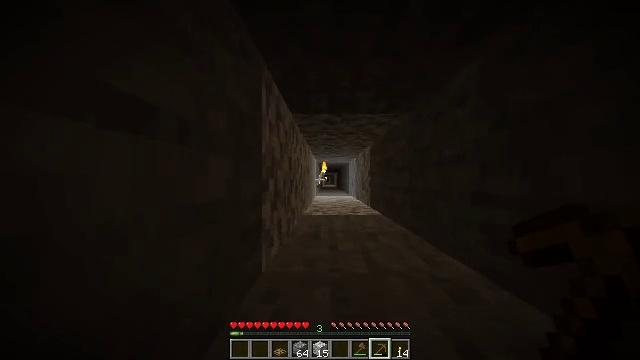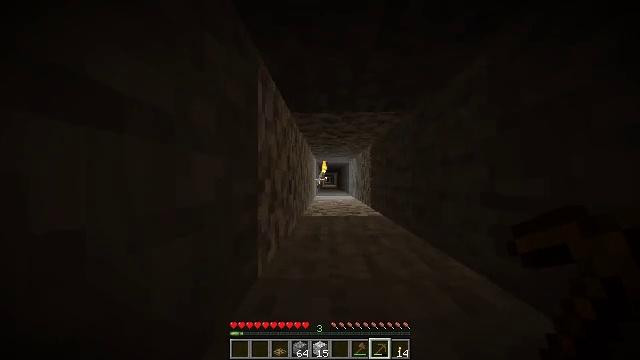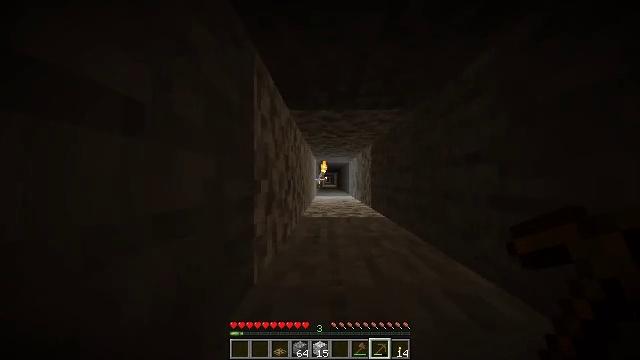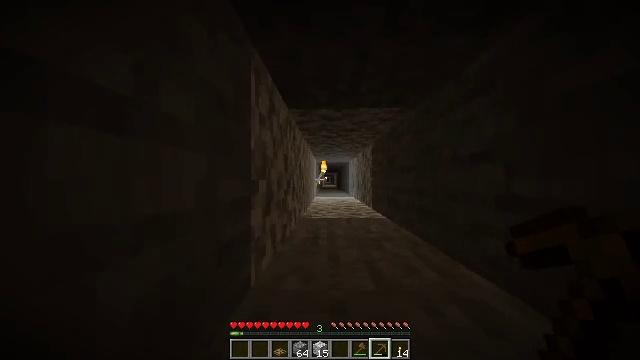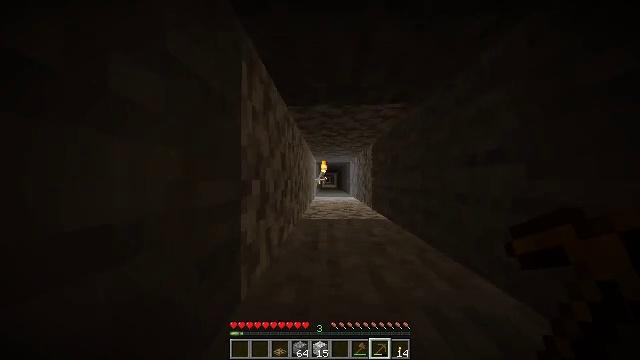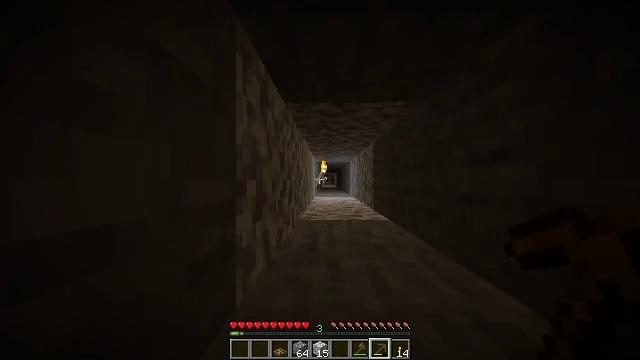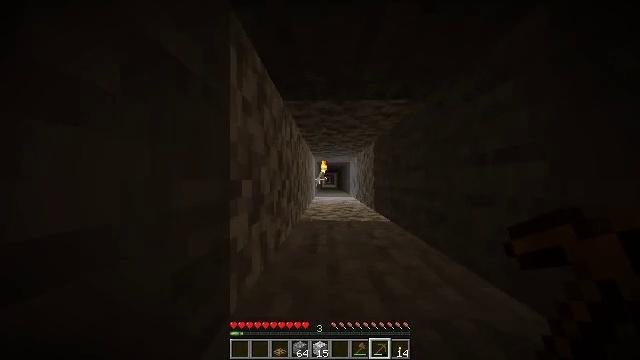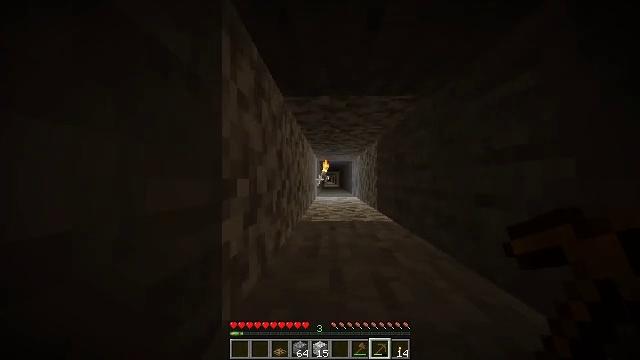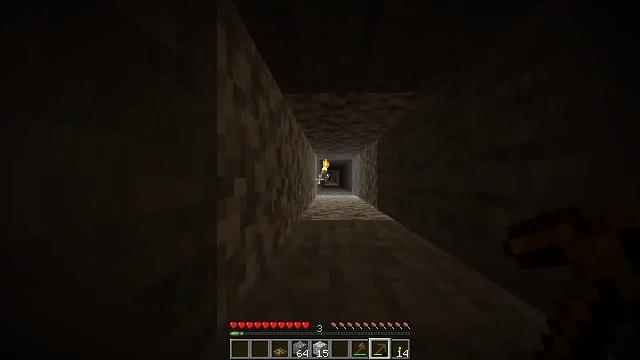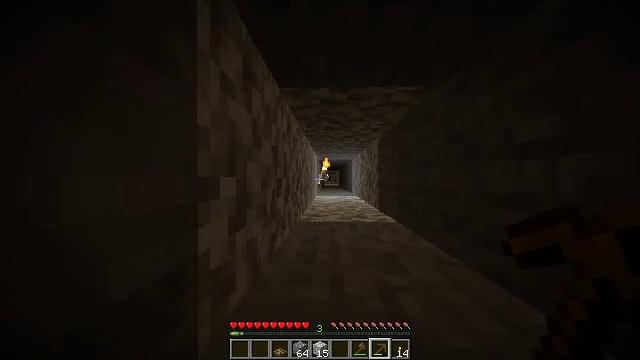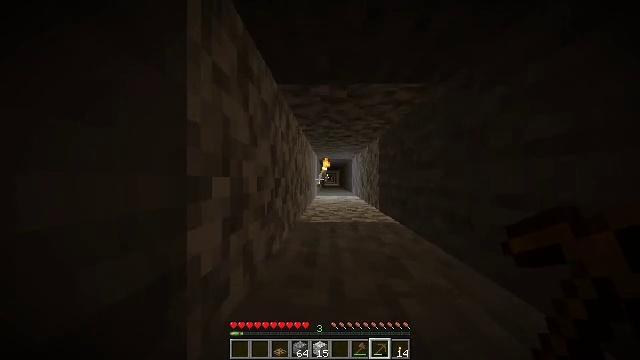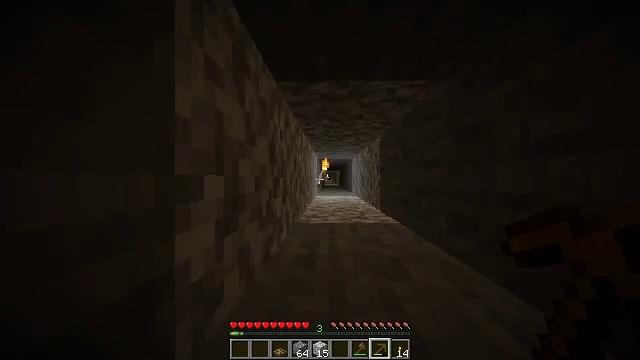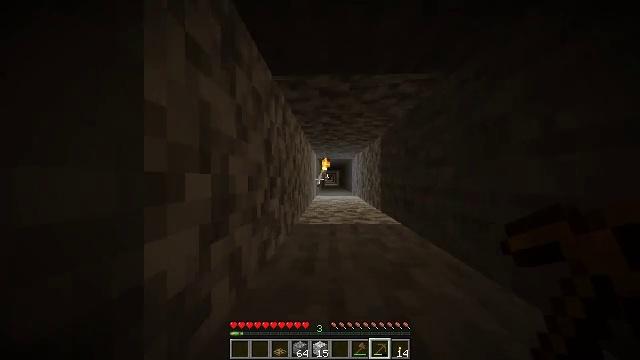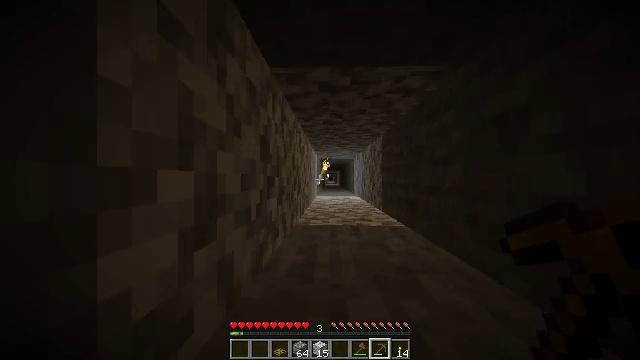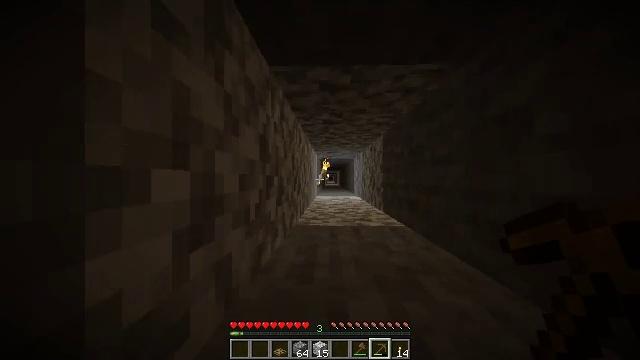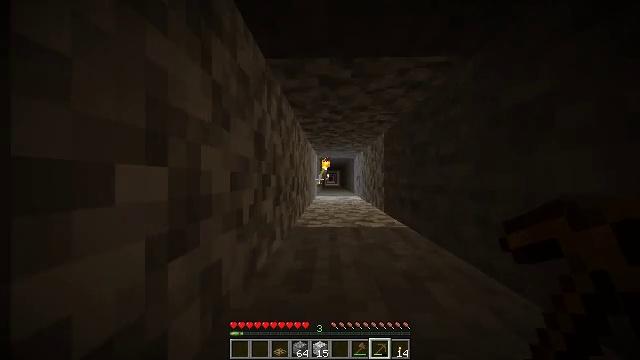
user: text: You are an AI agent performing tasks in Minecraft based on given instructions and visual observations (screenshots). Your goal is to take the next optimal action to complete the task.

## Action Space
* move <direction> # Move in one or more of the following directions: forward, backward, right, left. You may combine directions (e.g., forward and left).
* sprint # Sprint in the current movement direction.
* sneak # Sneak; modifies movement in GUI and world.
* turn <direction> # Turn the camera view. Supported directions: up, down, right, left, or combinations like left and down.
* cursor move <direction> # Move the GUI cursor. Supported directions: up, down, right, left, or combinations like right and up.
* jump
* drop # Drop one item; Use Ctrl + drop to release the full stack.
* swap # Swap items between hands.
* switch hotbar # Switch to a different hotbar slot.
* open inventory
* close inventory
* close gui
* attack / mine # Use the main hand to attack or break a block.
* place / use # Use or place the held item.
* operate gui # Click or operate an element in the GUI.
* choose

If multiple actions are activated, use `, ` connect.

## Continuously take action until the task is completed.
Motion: motion action
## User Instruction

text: Take down the wall torch for reuse.
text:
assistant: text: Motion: move forward
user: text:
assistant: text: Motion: move forward
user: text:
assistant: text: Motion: move forward
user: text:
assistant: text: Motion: move forward
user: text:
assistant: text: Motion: move forward
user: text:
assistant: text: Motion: move forward
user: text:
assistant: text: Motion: move forward
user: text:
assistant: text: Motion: move forward
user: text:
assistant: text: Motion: move forward
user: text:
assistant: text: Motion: move forward
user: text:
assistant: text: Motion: move forward
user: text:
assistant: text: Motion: move forward
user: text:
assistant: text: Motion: move forward
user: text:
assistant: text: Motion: move forward
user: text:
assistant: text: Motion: move forward
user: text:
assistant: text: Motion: move forward
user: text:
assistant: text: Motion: move forward
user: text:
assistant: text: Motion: move forward
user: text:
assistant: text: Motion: move forward
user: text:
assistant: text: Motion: move forward
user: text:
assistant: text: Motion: move forward
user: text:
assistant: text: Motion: move forward
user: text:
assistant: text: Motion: move forward
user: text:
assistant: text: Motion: move forward
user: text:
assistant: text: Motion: move forward
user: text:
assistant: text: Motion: move forward
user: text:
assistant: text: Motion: move forward
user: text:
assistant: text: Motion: move forward
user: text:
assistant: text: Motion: move forward
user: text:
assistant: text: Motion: move forward